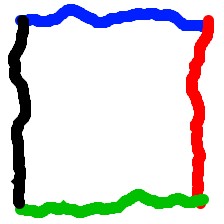
Shape: square